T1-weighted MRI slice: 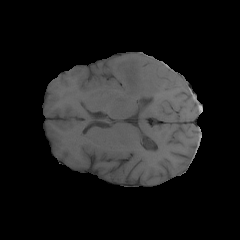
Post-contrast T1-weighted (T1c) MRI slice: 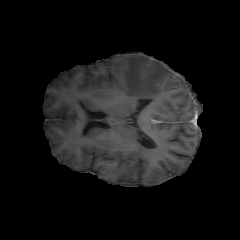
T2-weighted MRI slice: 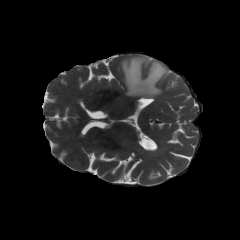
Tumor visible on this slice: yes